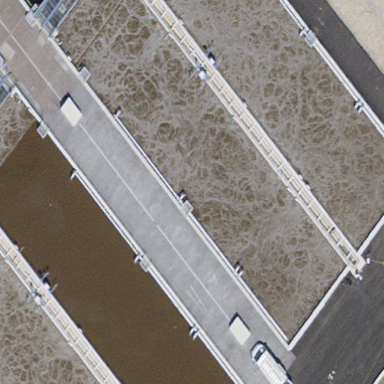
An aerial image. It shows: Body of wastewater.